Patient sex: F
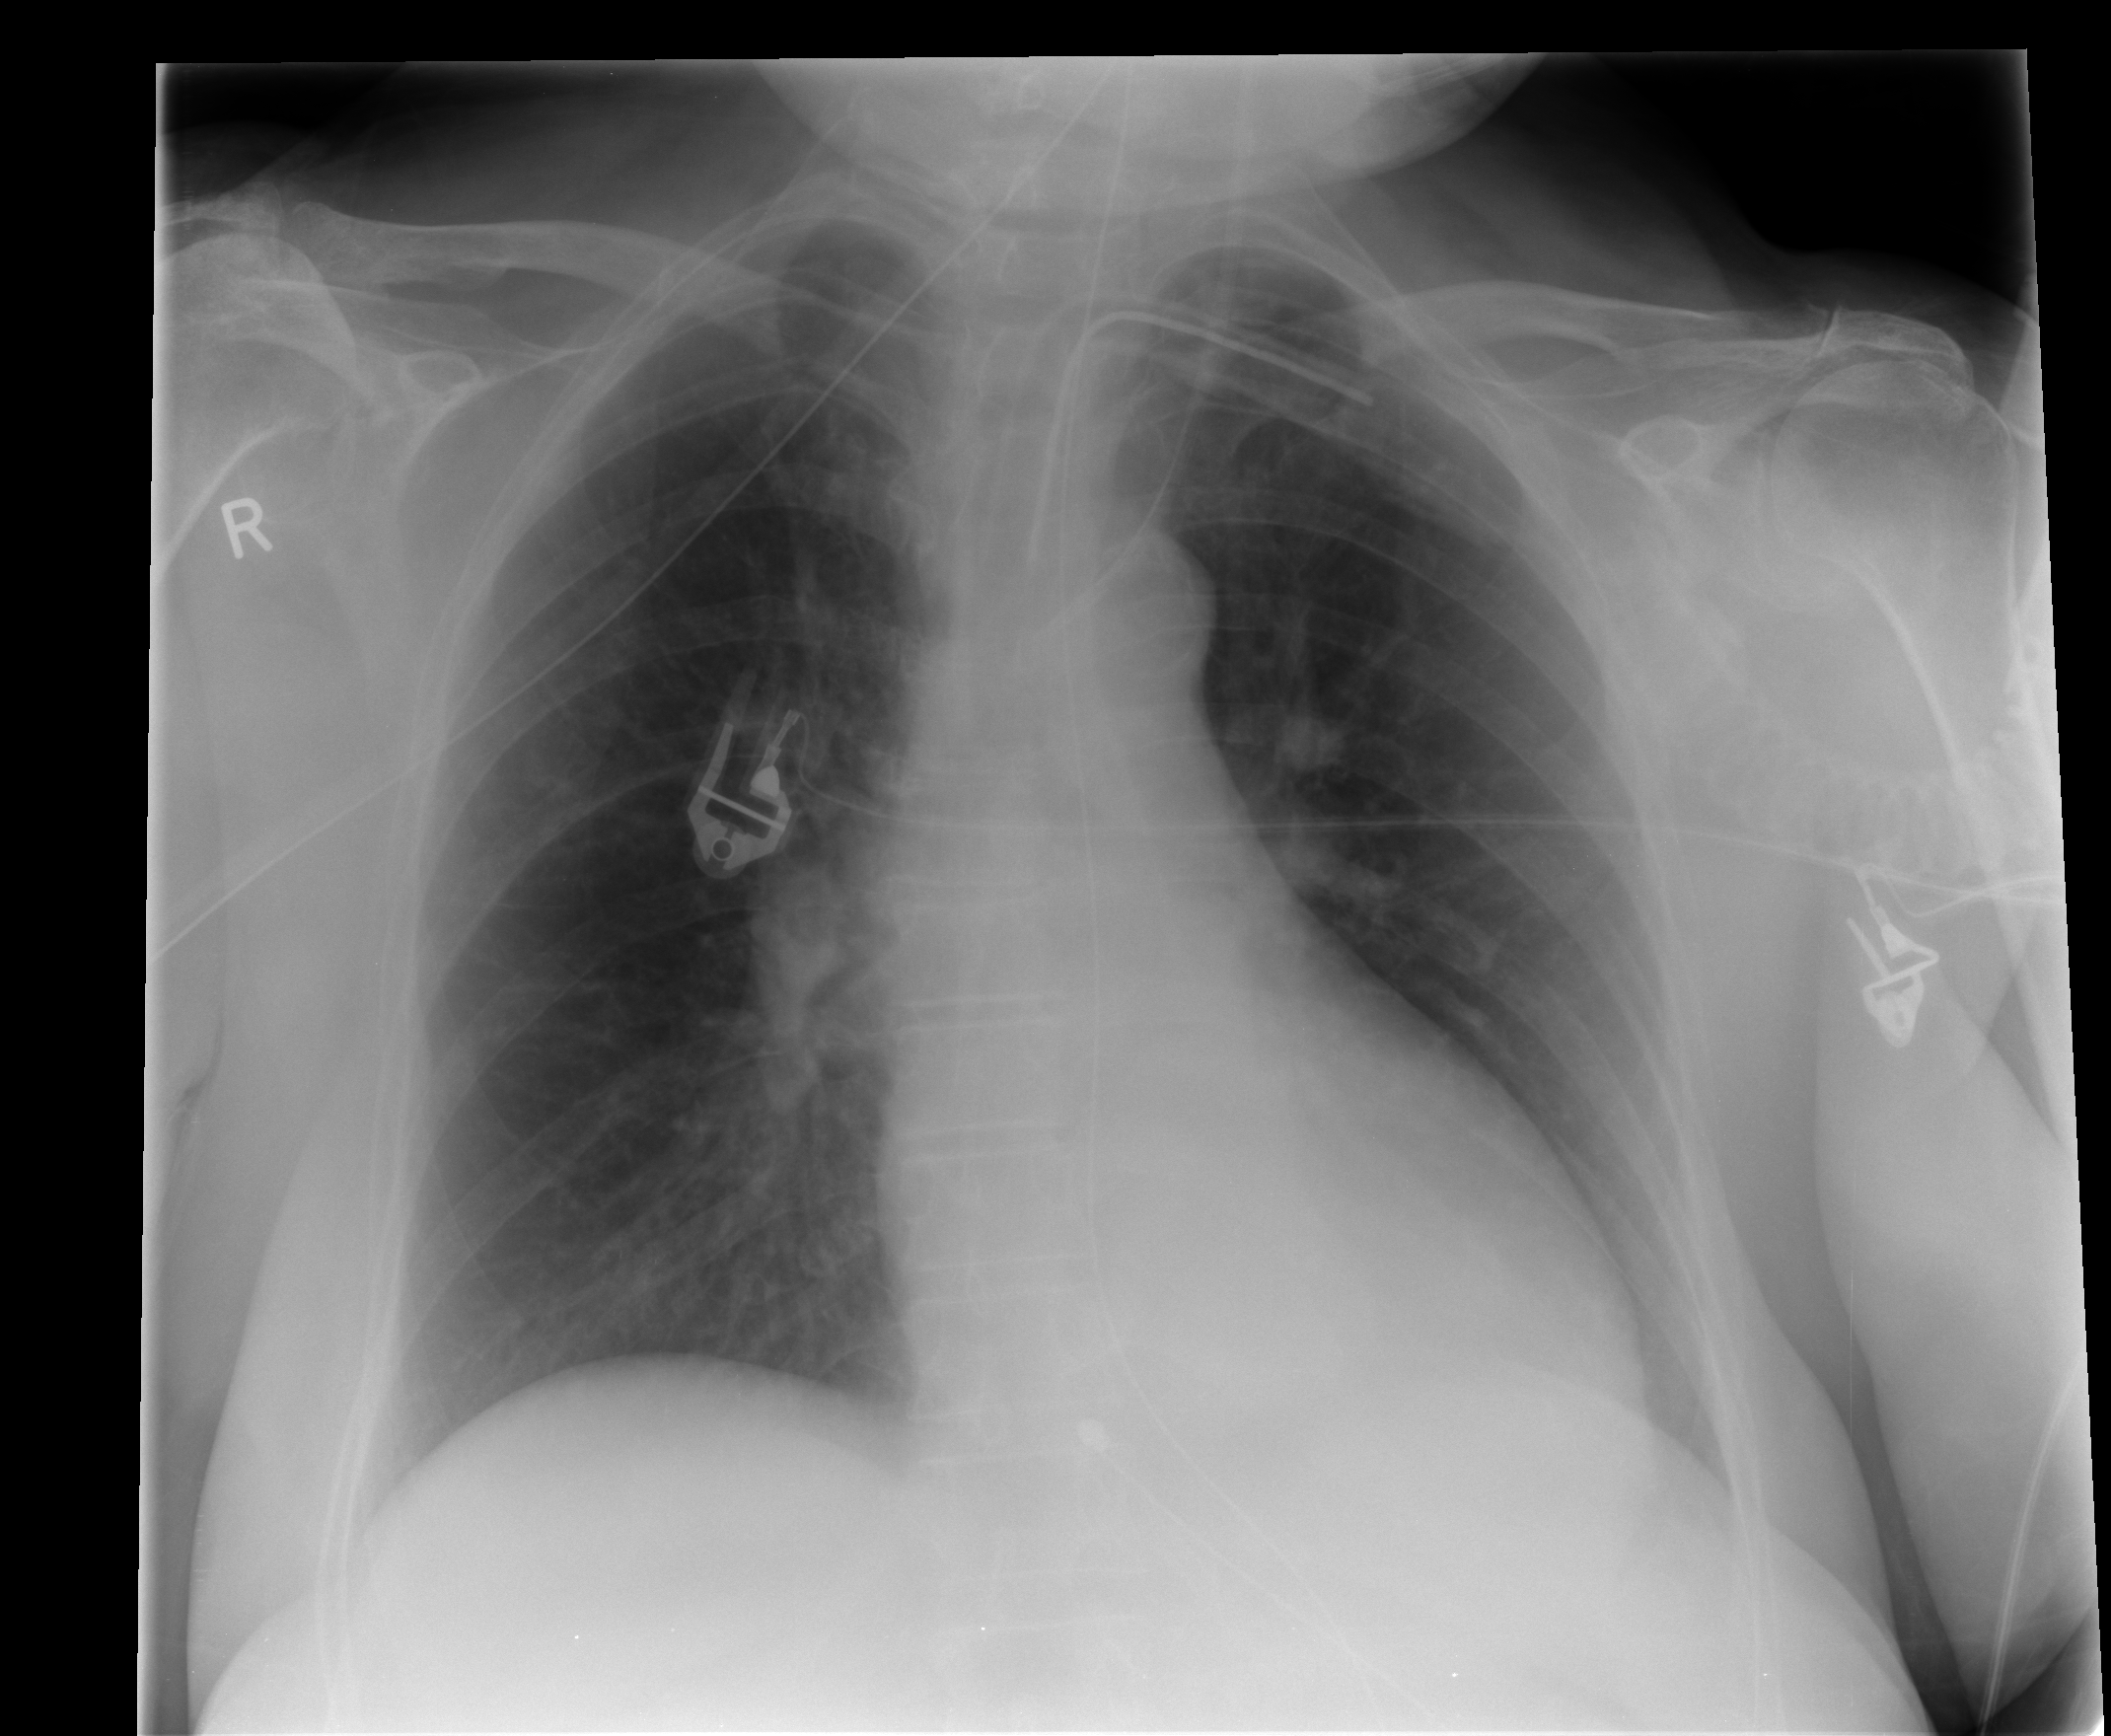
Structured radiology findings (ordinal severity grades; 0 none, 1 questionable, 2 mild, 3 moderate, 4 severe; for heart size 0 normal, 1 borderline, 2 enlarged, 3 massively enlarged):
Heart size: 1
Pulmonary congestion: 0
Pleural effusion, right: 0
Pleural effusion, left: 1
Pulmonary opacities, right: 1
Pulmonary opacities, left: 0
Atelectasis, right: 1
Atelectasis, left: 0